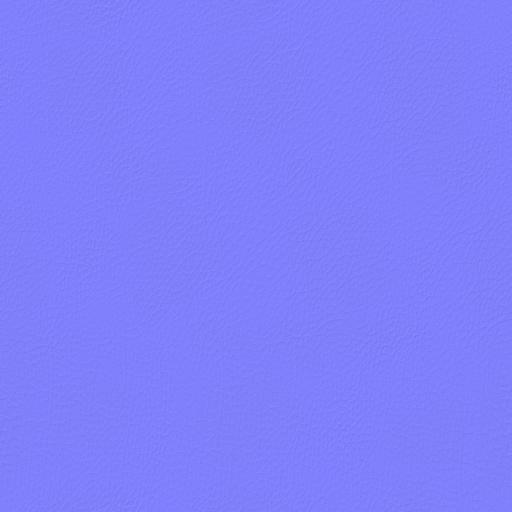
brown leather